Field crop: tomato
Growth stage: 1
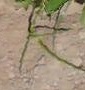
Species: cyperus